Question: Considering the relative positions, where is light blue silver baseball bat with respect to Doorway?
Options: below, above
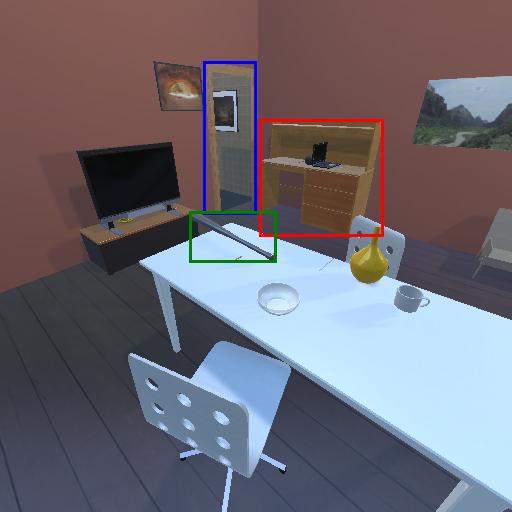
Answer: below